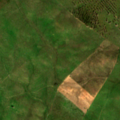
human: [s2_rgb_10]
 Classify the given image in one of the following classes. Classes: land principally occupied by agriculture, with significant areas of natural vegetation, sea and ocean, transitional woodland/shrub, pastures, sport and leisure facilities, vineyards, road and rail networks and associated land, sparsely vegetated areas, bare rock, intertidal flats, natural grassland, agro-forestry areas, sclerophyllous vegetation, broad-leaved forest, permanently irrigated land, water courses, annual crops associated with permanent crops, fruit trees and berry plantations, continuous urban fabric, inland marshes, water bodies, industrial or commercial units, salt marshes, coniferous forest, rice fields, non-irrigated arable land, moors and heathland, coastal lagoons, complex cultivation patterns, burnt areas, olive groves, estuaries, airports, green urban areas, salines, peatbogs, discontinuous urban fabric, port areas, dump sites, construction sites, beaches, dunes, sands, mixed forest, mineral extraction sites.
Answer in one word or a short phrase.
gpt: non-irrigated arable land, transitional woodland/shrub